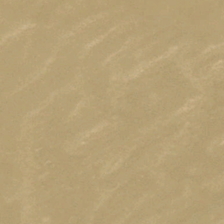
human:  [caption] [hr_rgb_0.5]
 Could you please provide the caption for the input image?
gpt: it is a piece of yellow desert .

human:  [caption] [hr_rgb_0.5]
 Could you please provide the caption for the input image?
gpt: a piece of sand in the desert is like fish scale .

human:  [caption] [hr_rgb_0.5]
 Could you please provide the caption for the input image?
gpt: a piece of desert is dusty ,barren and desolate .

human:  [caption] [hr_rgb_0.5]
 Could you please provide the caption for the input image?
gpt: it is a piece of yellow desert .

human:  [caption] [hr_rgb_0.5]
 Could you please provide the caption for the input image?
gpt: a piece of sand in the desert is like fish scale .